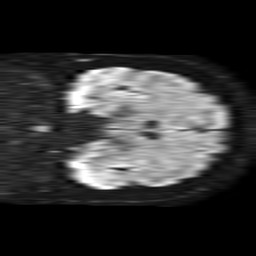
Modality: TRACE
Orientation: coronal
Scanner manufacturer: philips
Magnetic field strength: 1.5 T
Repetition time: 4.6 s
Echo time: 0.08517 s